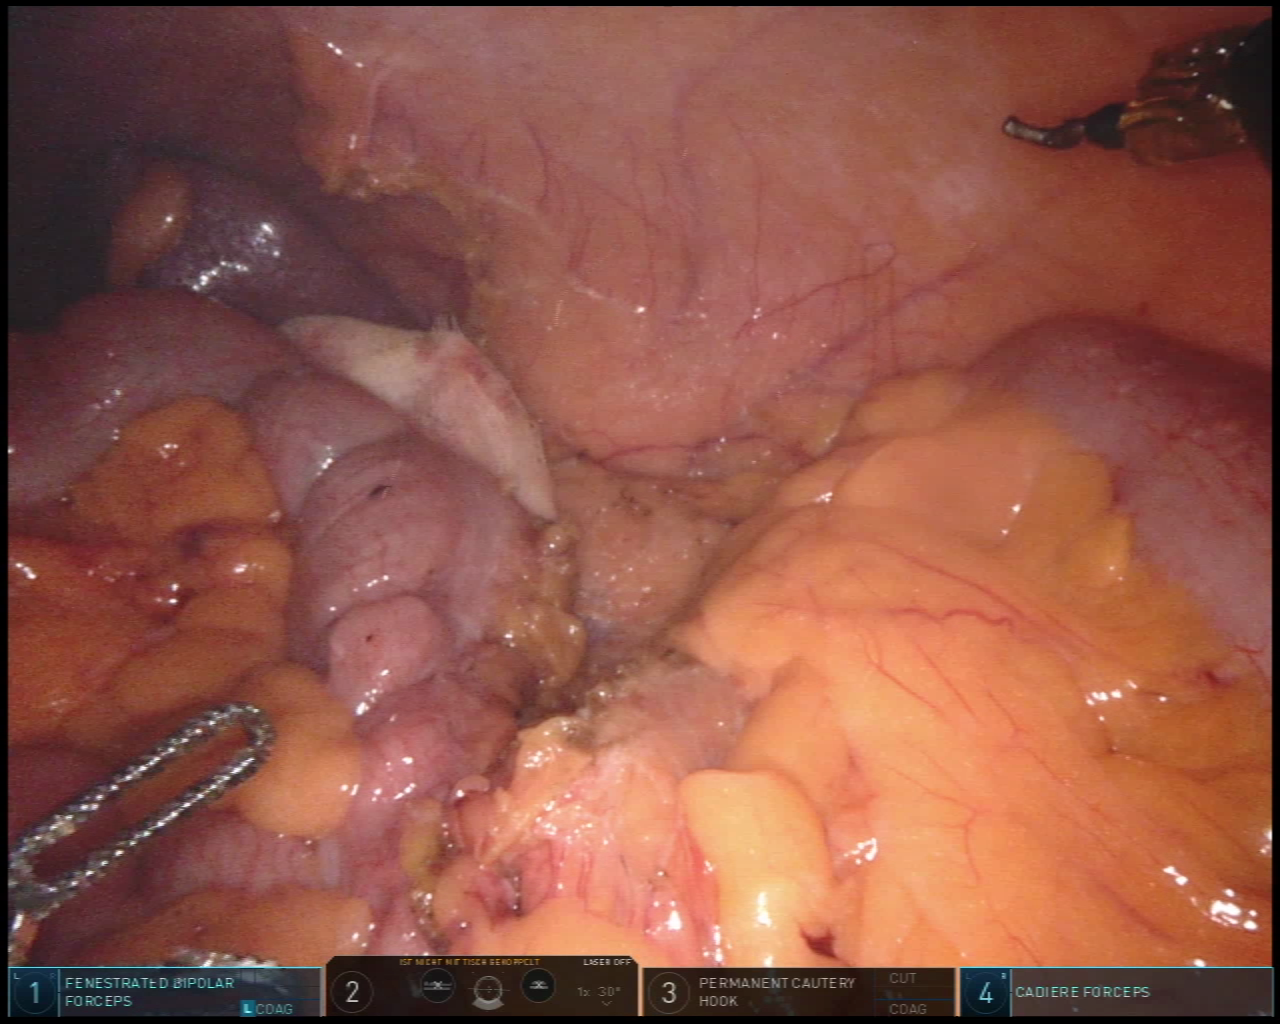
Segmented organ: spleen
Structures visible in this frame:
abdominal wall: yes
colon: yes
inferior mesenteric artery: no
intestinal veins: no
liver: no
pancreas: no
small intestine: no
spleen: yes
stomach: no
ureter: no
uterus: no
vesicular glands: no